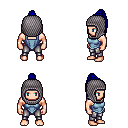
a pixel art fantasy rpg character, male body template, human, light skin, blue vest, metal pants, blue long topknot hairstyle, chain hood, four views (front, back, left, right), 2x2 character sprite sheet, small pixel art, hard edges, no anti-aliasing